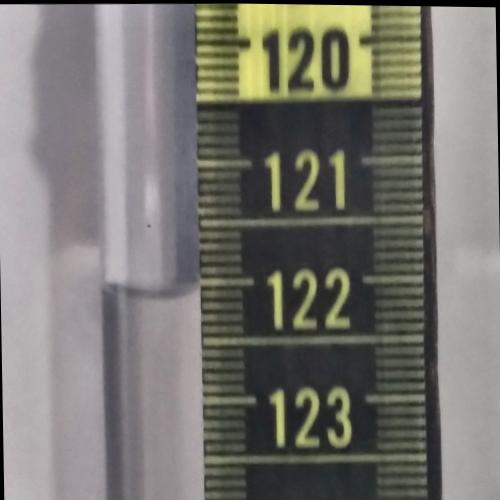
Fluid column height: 122.1 cm